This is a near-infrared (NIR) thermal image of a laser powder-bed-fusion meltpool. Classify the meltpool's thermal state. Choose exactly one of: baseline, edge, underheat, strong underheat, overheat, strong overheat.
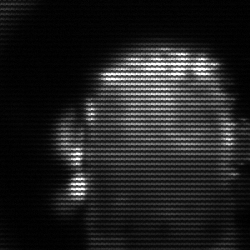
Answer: baseline